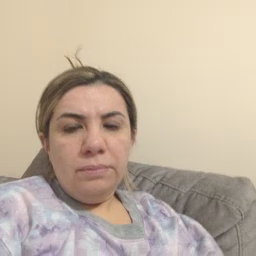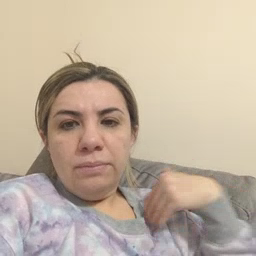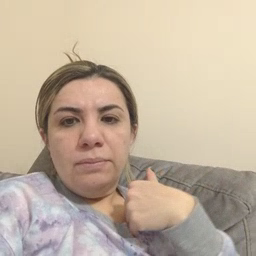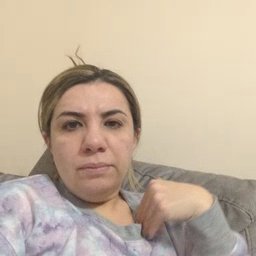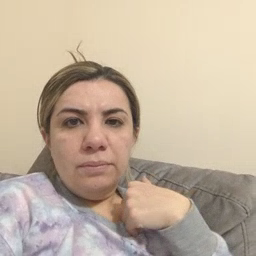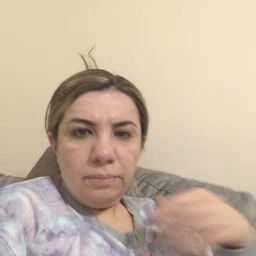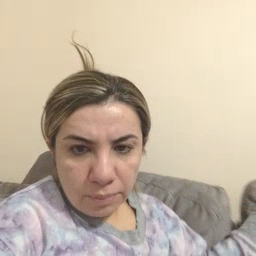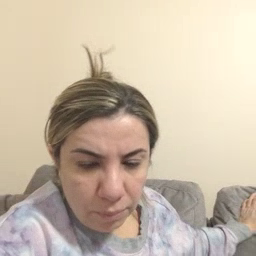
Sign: animal